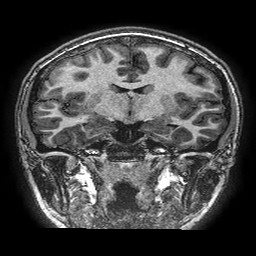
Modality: T1w
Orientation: sagittal
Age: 16
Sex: female
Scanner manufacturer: ge
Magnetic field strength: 3 T
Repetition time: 0.00766 s
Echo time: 0.003476 s